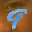
Label: 9